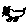
Label: cat